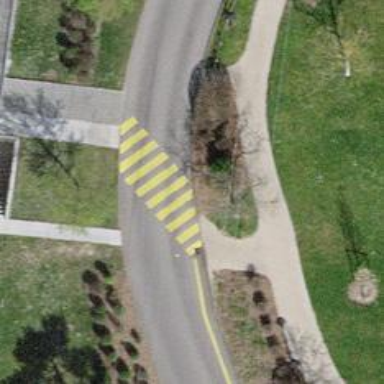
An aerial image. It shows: Zebra crossing for pedestrians.